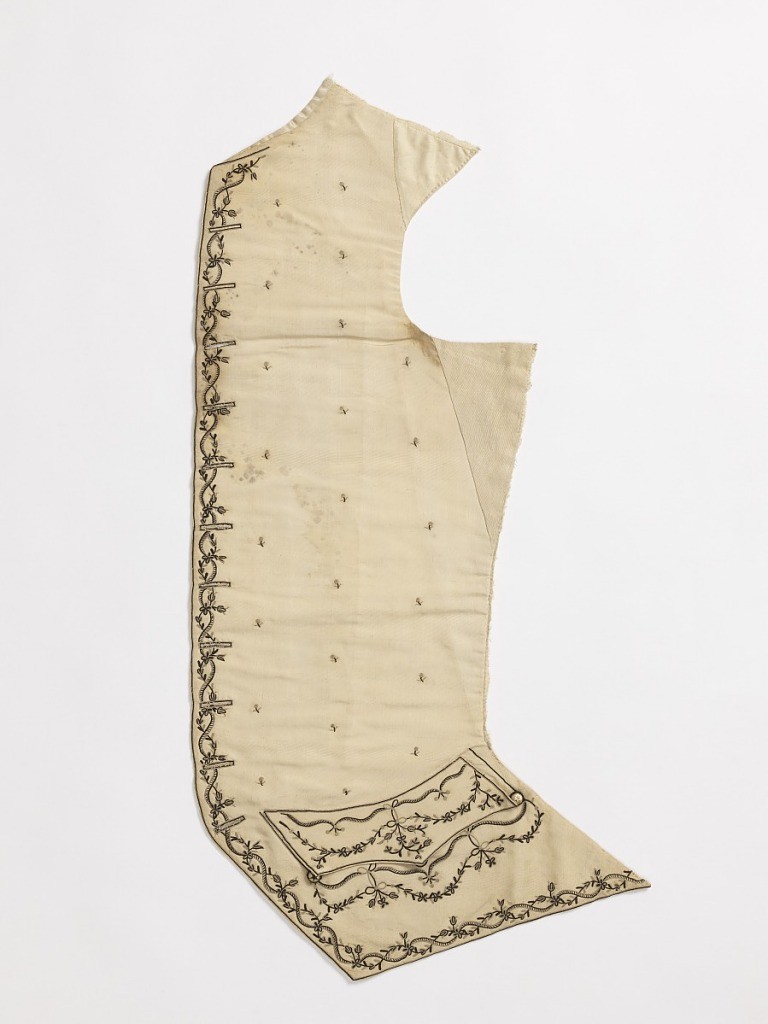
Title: Waistcoat (left front)
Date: late 18th century
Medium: silk Technique: chain stitch embroidery
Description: White ribbed silk with chain-stitch embroidery in grey and black silk in a delicate floral pattern, continuous at front and lower edges and pocket; offset springs spaced over ground.